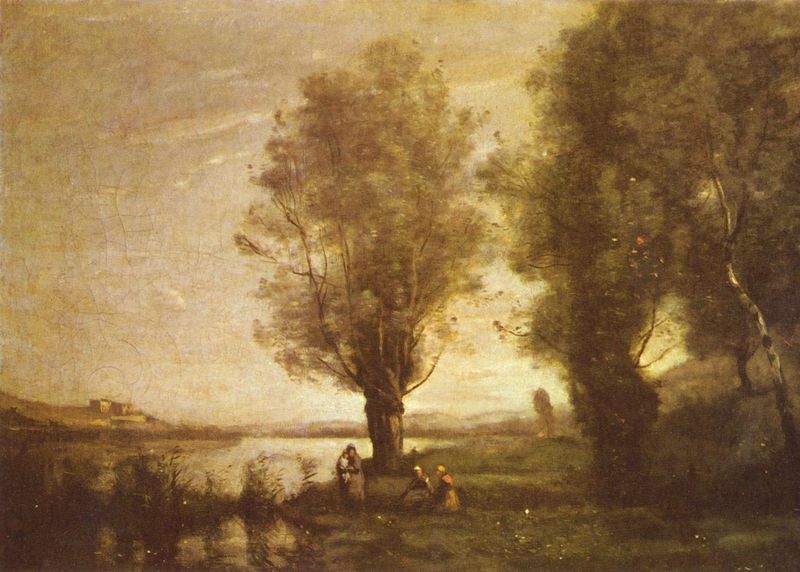
Titel: Rast unter Weiden am Wasser
Künstler: Jean Baptiste Camille Corot
Standort: Paris
Institution: Musée du Louvre
Schlagwörter: baum, blau, blätter, dunkel, gemälde, gruppe, himmel, laub, mann, meer, schatten, wasser, weiß, wolken, bäume, fluss, frauen, gelb, grün, landschaft, menschen, ocker, see, sitzen, stadt, ufer, äste, abend, blume, blumen, braun, damen, frau, grau, hintergrund, kleider, licht, schwarz, blüten, gebäude, gras, haus, rasen, schloss, tuch, wiese, beige, expressionismus, haube, leute, alt, halten, mensch, stehen, holland, niederlande, öl, baumstamm, birke, birken, dämmerung, feld, ferne, gräser, halme, horizont, häuser, hügel, natur, norden, pappeln, schilf, sonnenaufgang, spiegelung, stamm, weide, weite, zweige, büsche, flach, gebüsch, sonne, sträucher, gewand, stoff, familie, kind, mutter, paar, person, pflanzen, renaissance, wald, anhöhe, kinder, bewölkt, klar, küste, sommer, abhang, bäuerinnen, reisig, berge, gebirge, hang, risse, dorf, sonnenuntergang, herbst, baby, pause, rast, figuren, böschung, romantik, wehr, ölgemälde, constable, staffage, steg, stämme, widerschein, festhalten, stimmung, still, bucht, reflexion, unscharf, waldrand, waschen, belichtung, burg, weiden, spaziergang, lichtung, sumpf, ölmalerei, trüb, kleinkind, firnis, jesus, moor, antik, gezweig, kopftücher, tonig, gehöft, eiche, barbizon, grüntöne, piknick, stämmchen, waser, staffagefiguren, corot, mägde, frauengruppe, schilff, flandern, kopfweiden, kopfweide, auf dem arm halten